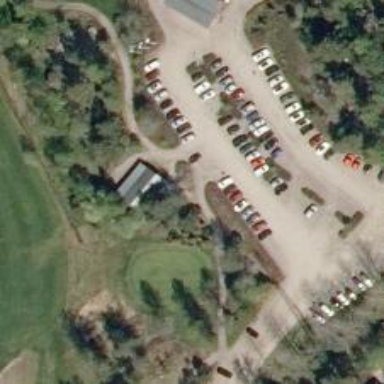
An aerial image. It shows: Path used for both walking and golf.